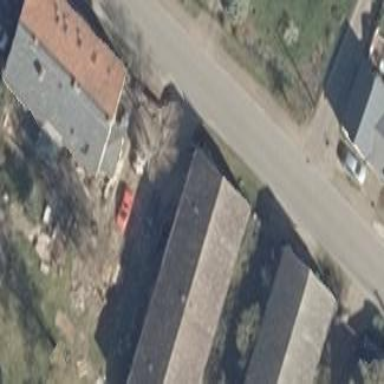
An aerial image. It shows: Farm auxiliary building with gabled roof.